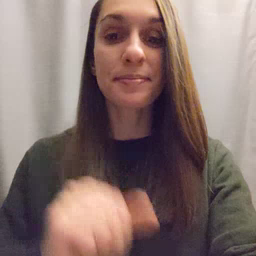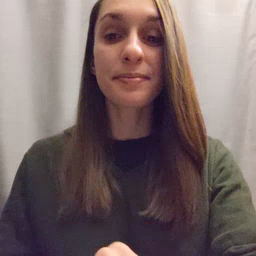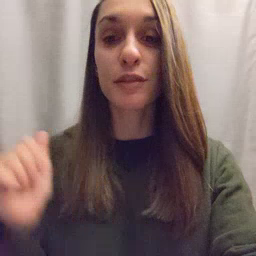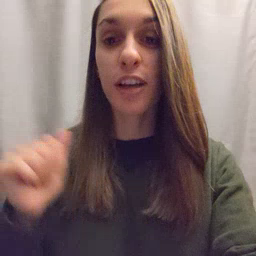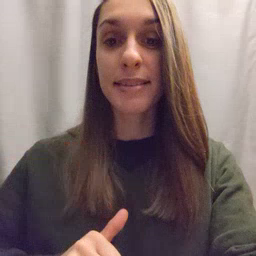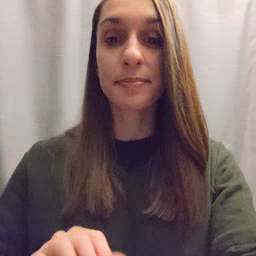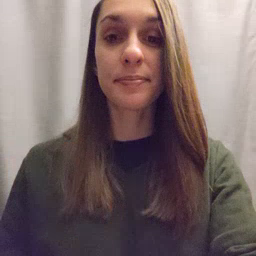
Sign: jacket